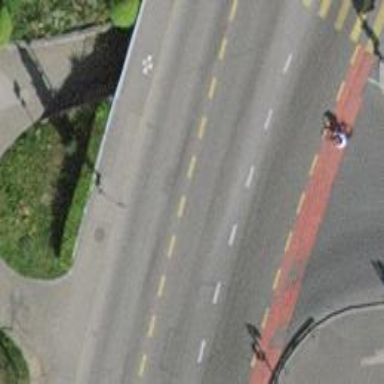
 there is bus lane and shared bus/cycle lane."